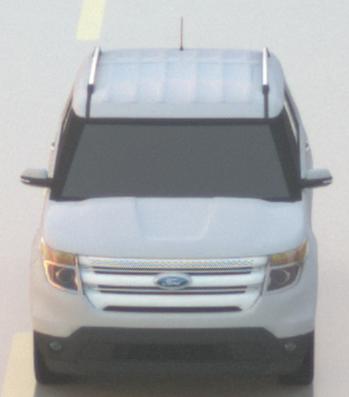
Make: Ford
Model: Explorer
Detailed model: Gen. 5
Model produced from: 2010
Model produced until: 2019
Doors: 5
Color: white
Road condition: wet road
Daytime: sunrise or sunset
Contrast: medium contrast